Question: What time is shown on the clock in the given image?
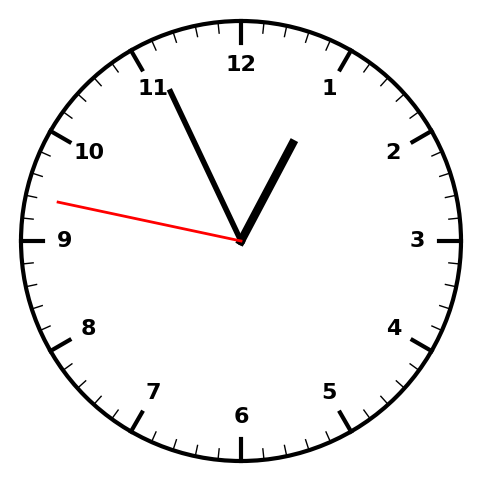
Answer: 12:55:47